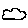
Label: cloud